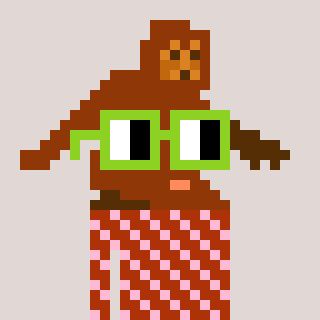
a pixel art character with square light green glasses, a bigfoot-shaped head and a hotbrown-colored body on a warm background